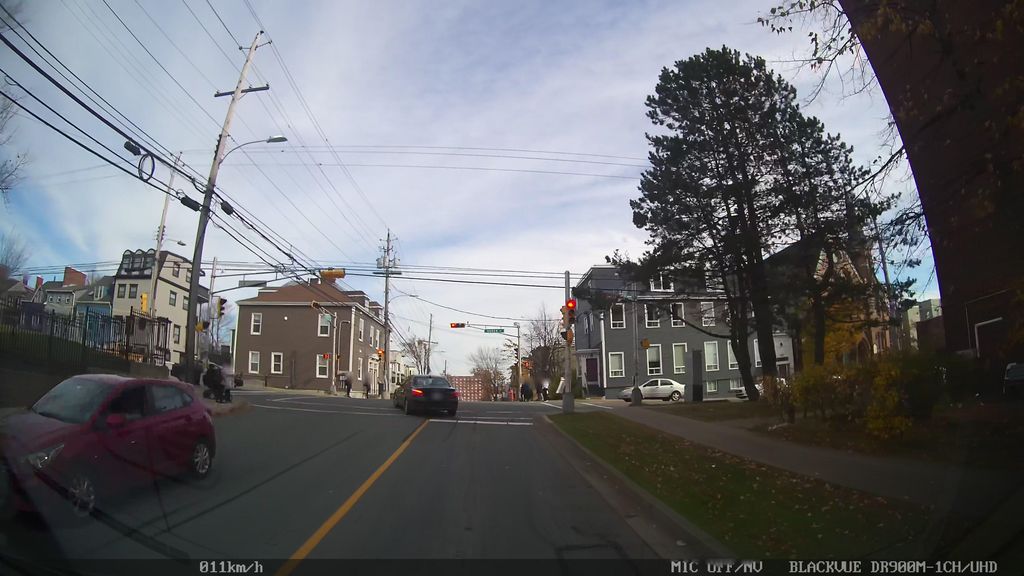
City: halifax